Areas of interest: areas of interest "Scenic Spot"
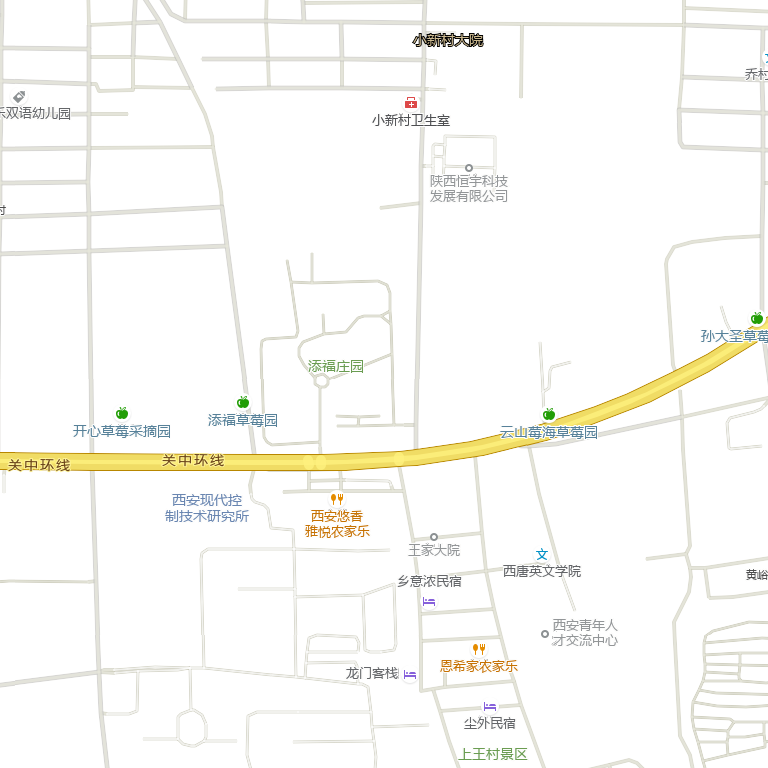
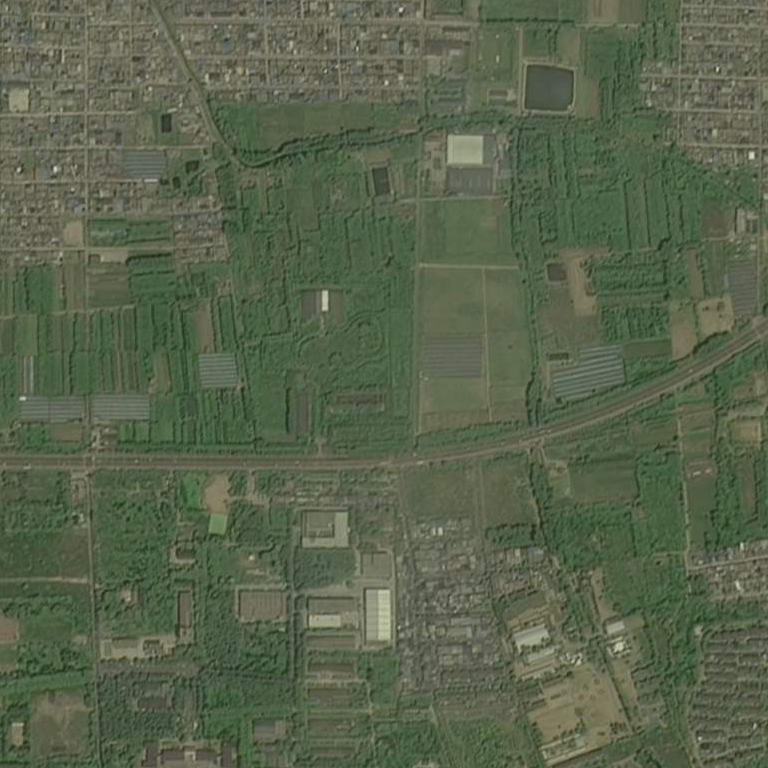